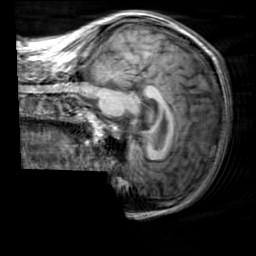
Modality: T1w
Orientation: sagittal
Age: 55
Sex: male